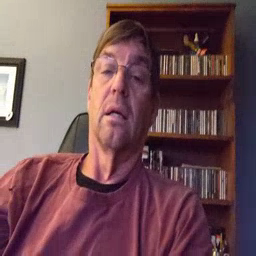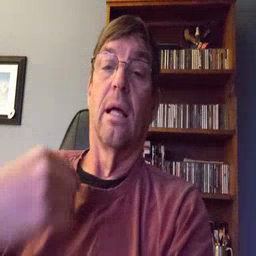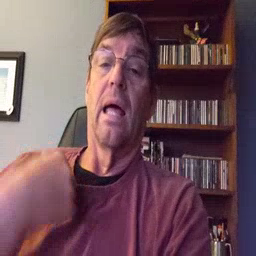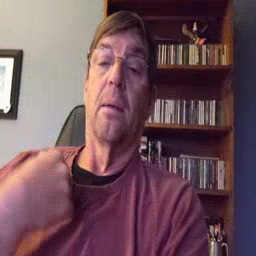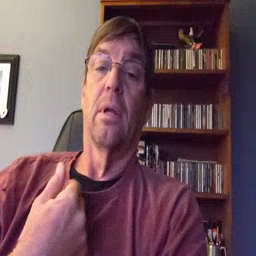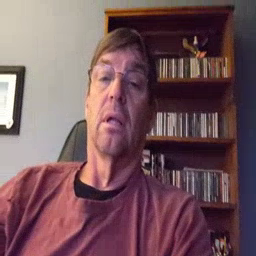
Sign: animal